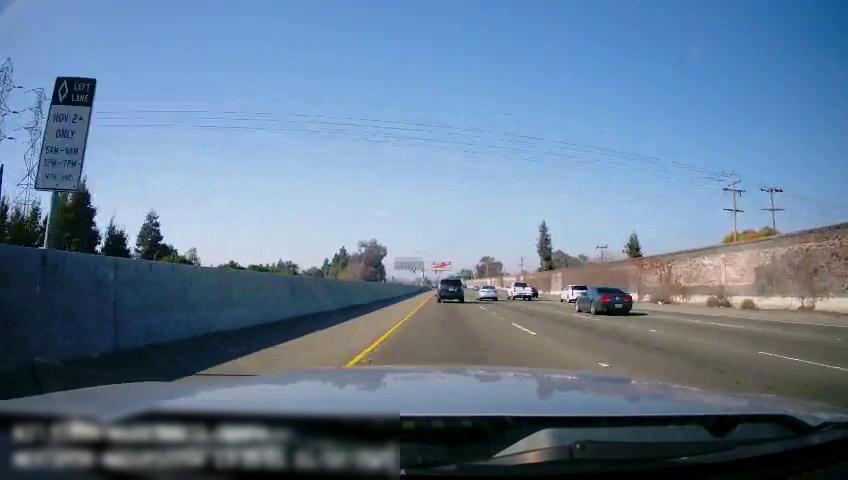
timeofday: Day
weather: Sunny
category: Drivable Space
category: Vehicles | SUV
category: Vehicles | Car
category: Vehicles | Car
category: Vehicles | Car
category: Vehicles | Truck
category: Vehicles | SUV
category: Lanes | Current Lane
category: Lanes | Current Lane
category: Lanes | Alternate Lane
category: Lanes | Alternate Lane
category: Lanes | Alternate Lane
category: Traffic | Signs